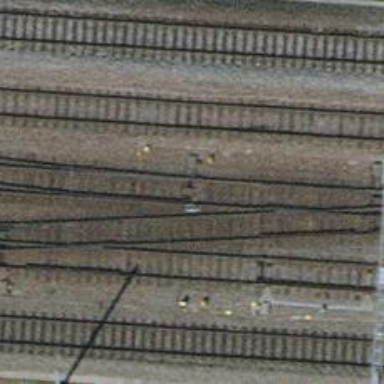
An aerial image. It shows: Railway switch.